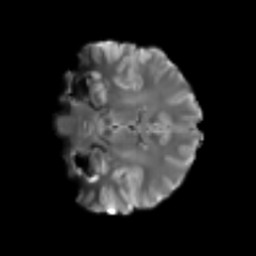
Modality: T2w
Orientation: coronal
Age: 25
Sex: male
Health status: healthy
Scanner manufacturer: siemens
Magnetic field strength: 3 T
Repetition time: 3.6 s
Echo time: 0.0964 s